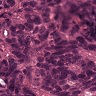
Metastatic tissue present: yes